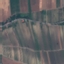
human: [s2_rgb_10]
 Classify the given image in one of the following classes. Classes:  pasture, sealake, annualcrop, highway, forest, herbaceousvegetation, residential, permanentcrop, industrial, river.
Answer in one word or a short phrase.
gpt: PermanentCrop